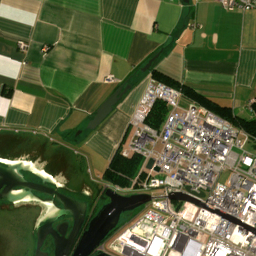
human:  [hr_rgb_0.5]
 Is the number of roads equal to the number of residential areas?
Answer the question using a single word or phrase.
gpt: no

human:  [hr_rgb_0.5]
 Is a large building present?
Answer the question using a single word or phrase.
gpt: yes

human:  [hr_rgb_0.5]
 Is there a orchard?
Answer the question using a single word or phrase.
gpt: yes

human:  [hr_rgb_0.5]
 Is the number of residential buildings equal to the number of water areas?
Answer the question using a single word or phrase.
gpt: no

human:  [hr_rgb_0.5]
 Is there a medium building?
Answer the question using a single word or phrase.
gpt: yes

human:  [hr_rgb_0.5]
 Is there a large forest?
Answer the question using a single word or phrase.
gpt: yes

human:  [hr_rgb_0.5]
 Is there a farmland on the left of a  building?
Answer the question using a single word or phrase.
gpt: yes

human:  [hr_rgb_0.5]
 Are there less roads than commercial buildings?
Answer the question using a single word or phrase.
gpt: no

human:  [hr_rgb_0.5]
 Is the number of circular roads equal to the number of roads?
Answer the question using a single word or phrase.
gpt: no

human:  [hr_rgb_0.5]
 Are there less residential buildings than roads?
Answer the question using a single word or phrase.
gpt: no

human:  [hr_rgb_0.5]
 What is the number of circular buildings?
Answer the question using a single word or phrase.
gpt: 56

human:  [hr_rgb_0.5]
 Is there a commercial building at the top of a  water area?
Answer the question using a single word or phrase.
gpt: yes

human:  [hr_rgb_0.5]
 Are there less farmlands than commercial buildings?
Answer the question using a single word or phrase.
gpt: no

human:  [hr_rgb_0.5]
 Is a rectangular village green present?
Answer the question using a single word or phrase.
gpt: yes

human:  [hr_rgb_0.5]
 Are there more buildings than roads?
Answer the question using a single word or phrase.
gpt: yes

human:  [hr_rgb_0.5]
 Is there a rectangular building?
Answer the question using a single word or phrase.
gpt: yes

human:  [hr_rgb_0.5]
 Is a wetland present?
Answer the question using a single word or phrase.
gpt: yes

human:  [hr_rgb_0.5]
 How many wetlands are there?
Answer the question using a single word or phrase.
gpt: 8

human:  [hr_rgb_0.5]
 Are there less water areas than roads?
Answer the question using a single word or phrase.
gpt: yes

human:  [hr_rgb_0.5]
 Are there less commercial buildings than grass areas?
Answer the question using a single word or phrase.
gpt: yes

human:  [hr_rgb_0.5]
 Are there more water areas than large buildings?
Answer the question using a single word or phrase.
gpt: yes

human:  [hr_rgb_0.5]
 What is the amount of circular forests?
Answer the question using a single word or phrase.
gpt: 0

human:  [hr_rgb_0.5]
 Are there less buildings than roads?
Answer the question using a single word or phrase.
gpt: no

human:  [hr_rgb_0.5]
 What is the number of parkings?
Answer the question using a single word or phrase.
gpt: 2

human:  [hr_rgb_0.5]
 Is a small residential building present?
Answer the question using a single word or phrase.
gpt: yes

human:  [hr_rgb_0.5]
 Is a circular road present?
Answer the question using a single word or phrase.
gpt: no

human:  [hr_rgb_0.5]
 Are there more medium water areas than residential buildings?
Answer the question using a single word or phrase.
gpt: no

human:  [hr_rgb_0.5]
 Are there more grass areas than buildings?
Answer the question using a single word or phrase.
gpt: no

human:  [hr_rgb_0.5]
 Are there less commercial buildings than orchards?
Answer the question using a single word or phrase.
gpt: no

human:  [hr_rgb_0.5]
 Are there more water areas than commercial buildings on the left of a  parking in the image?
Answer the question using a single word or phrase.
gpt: yes

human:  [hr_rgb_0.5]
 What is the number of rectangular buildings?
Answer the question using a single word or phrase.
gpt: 308

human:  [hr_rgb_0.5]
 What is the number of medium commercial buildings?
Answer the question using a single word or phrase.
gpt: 3

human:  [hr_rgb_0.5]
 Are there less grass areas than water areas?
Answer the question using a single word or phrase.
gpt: no

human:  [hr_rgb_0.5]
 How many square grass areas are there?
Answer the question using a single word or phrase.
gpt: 2

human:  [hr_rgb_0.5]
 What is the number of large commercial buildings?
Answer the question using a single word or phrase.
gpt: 8

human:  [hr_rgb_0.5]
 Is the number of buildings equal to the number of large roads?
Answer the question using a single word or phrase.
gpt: no